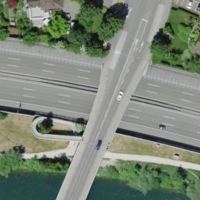
EUNIS habitat code: 57
Species observed at this site:
Erigeron canadensis